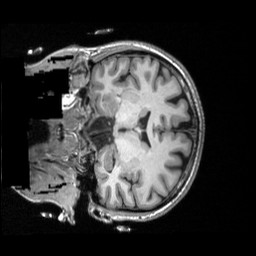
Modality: T1w
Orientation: coronal
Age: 24
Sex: female
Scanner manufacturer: siemens
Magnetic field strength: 3 T
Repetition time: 2.3 s
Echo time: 0.00298 s